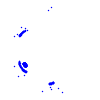
Particle: electron